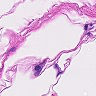
Metastatic tissue present: no